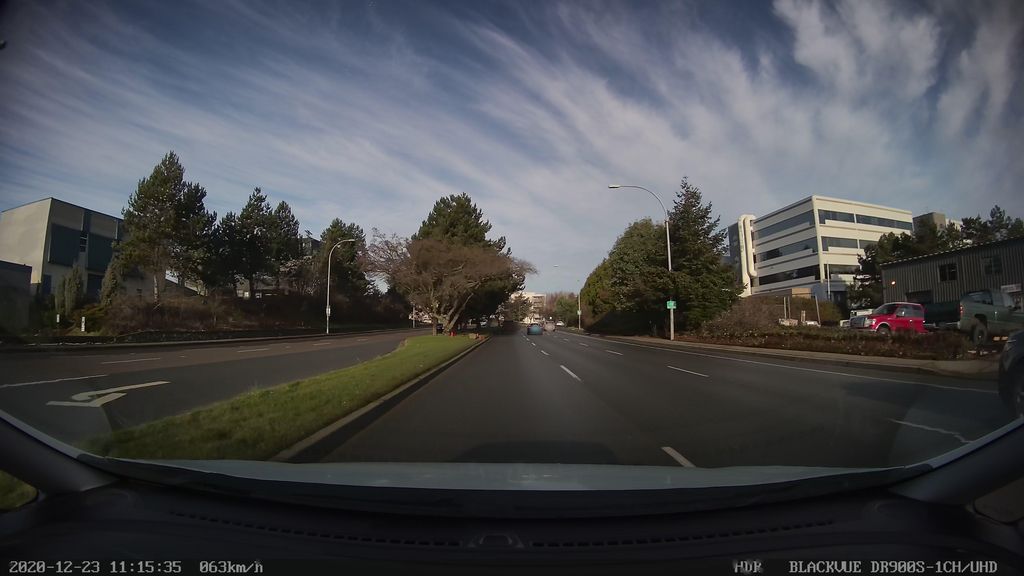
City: victoria